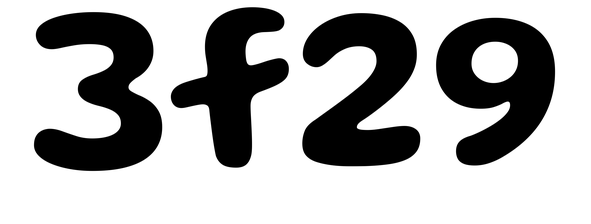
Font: Gluten_SemiBold